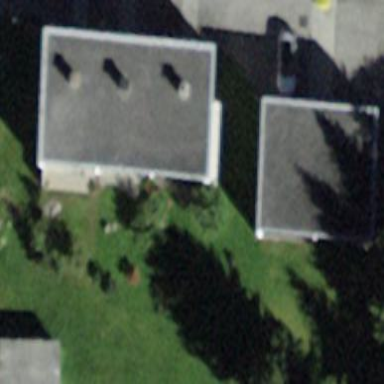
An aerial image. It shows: Flat-roofed building.